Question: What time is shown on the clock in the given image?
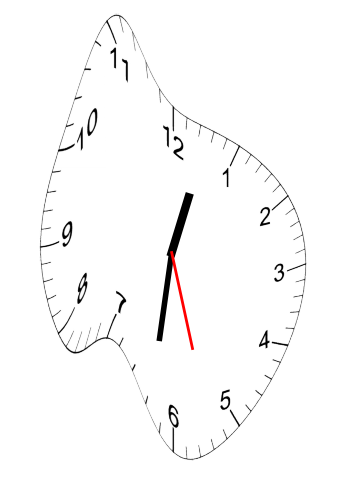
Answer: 12:31:27